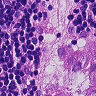
Metastatic tissue present: yes